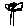
Label: tree